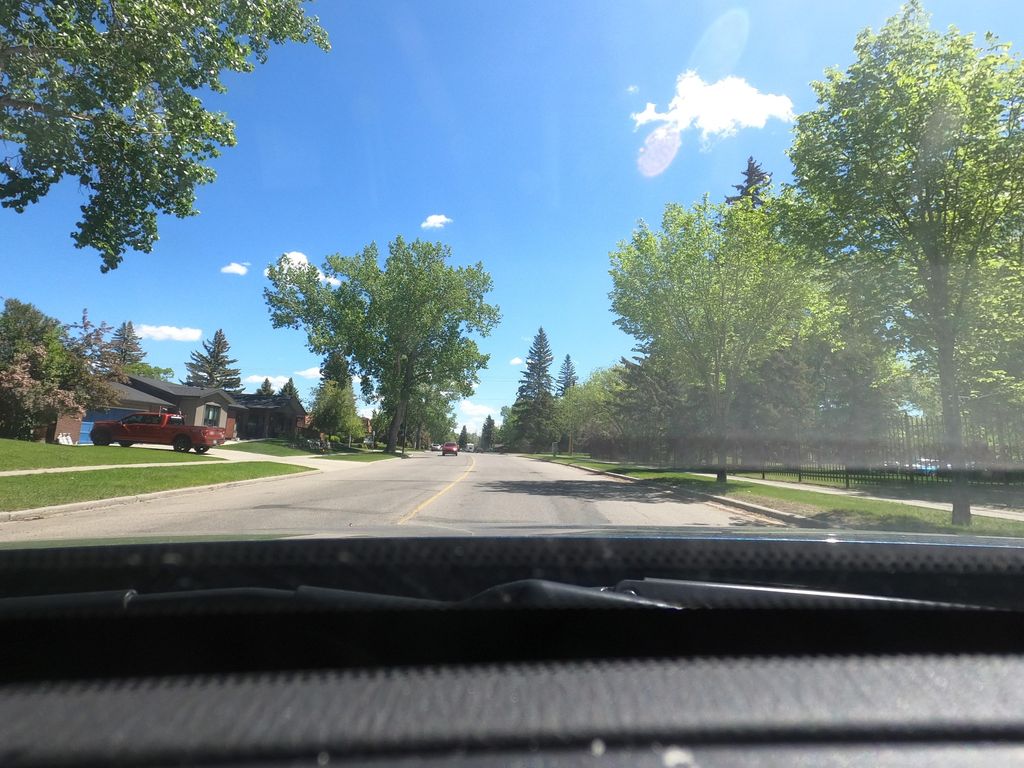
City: calgary